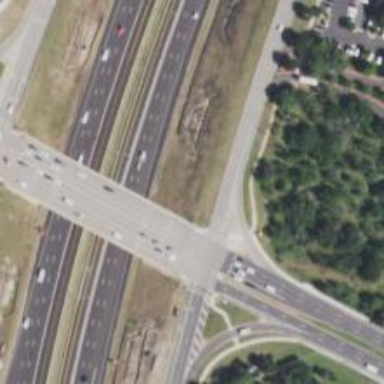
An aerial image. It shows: Secondary link road.